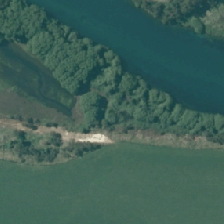
Land cover: herbaceous_freshwater_vege